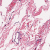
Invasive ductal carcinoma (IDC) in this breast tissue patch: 0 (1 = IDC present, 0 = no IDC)